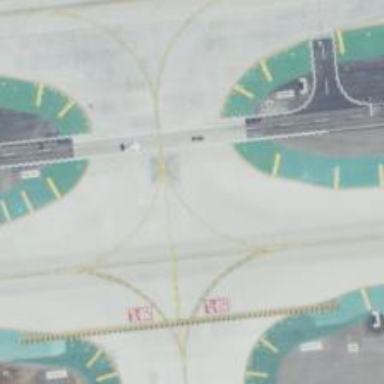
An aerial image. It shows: View of taxiway at the airport.